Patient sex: M
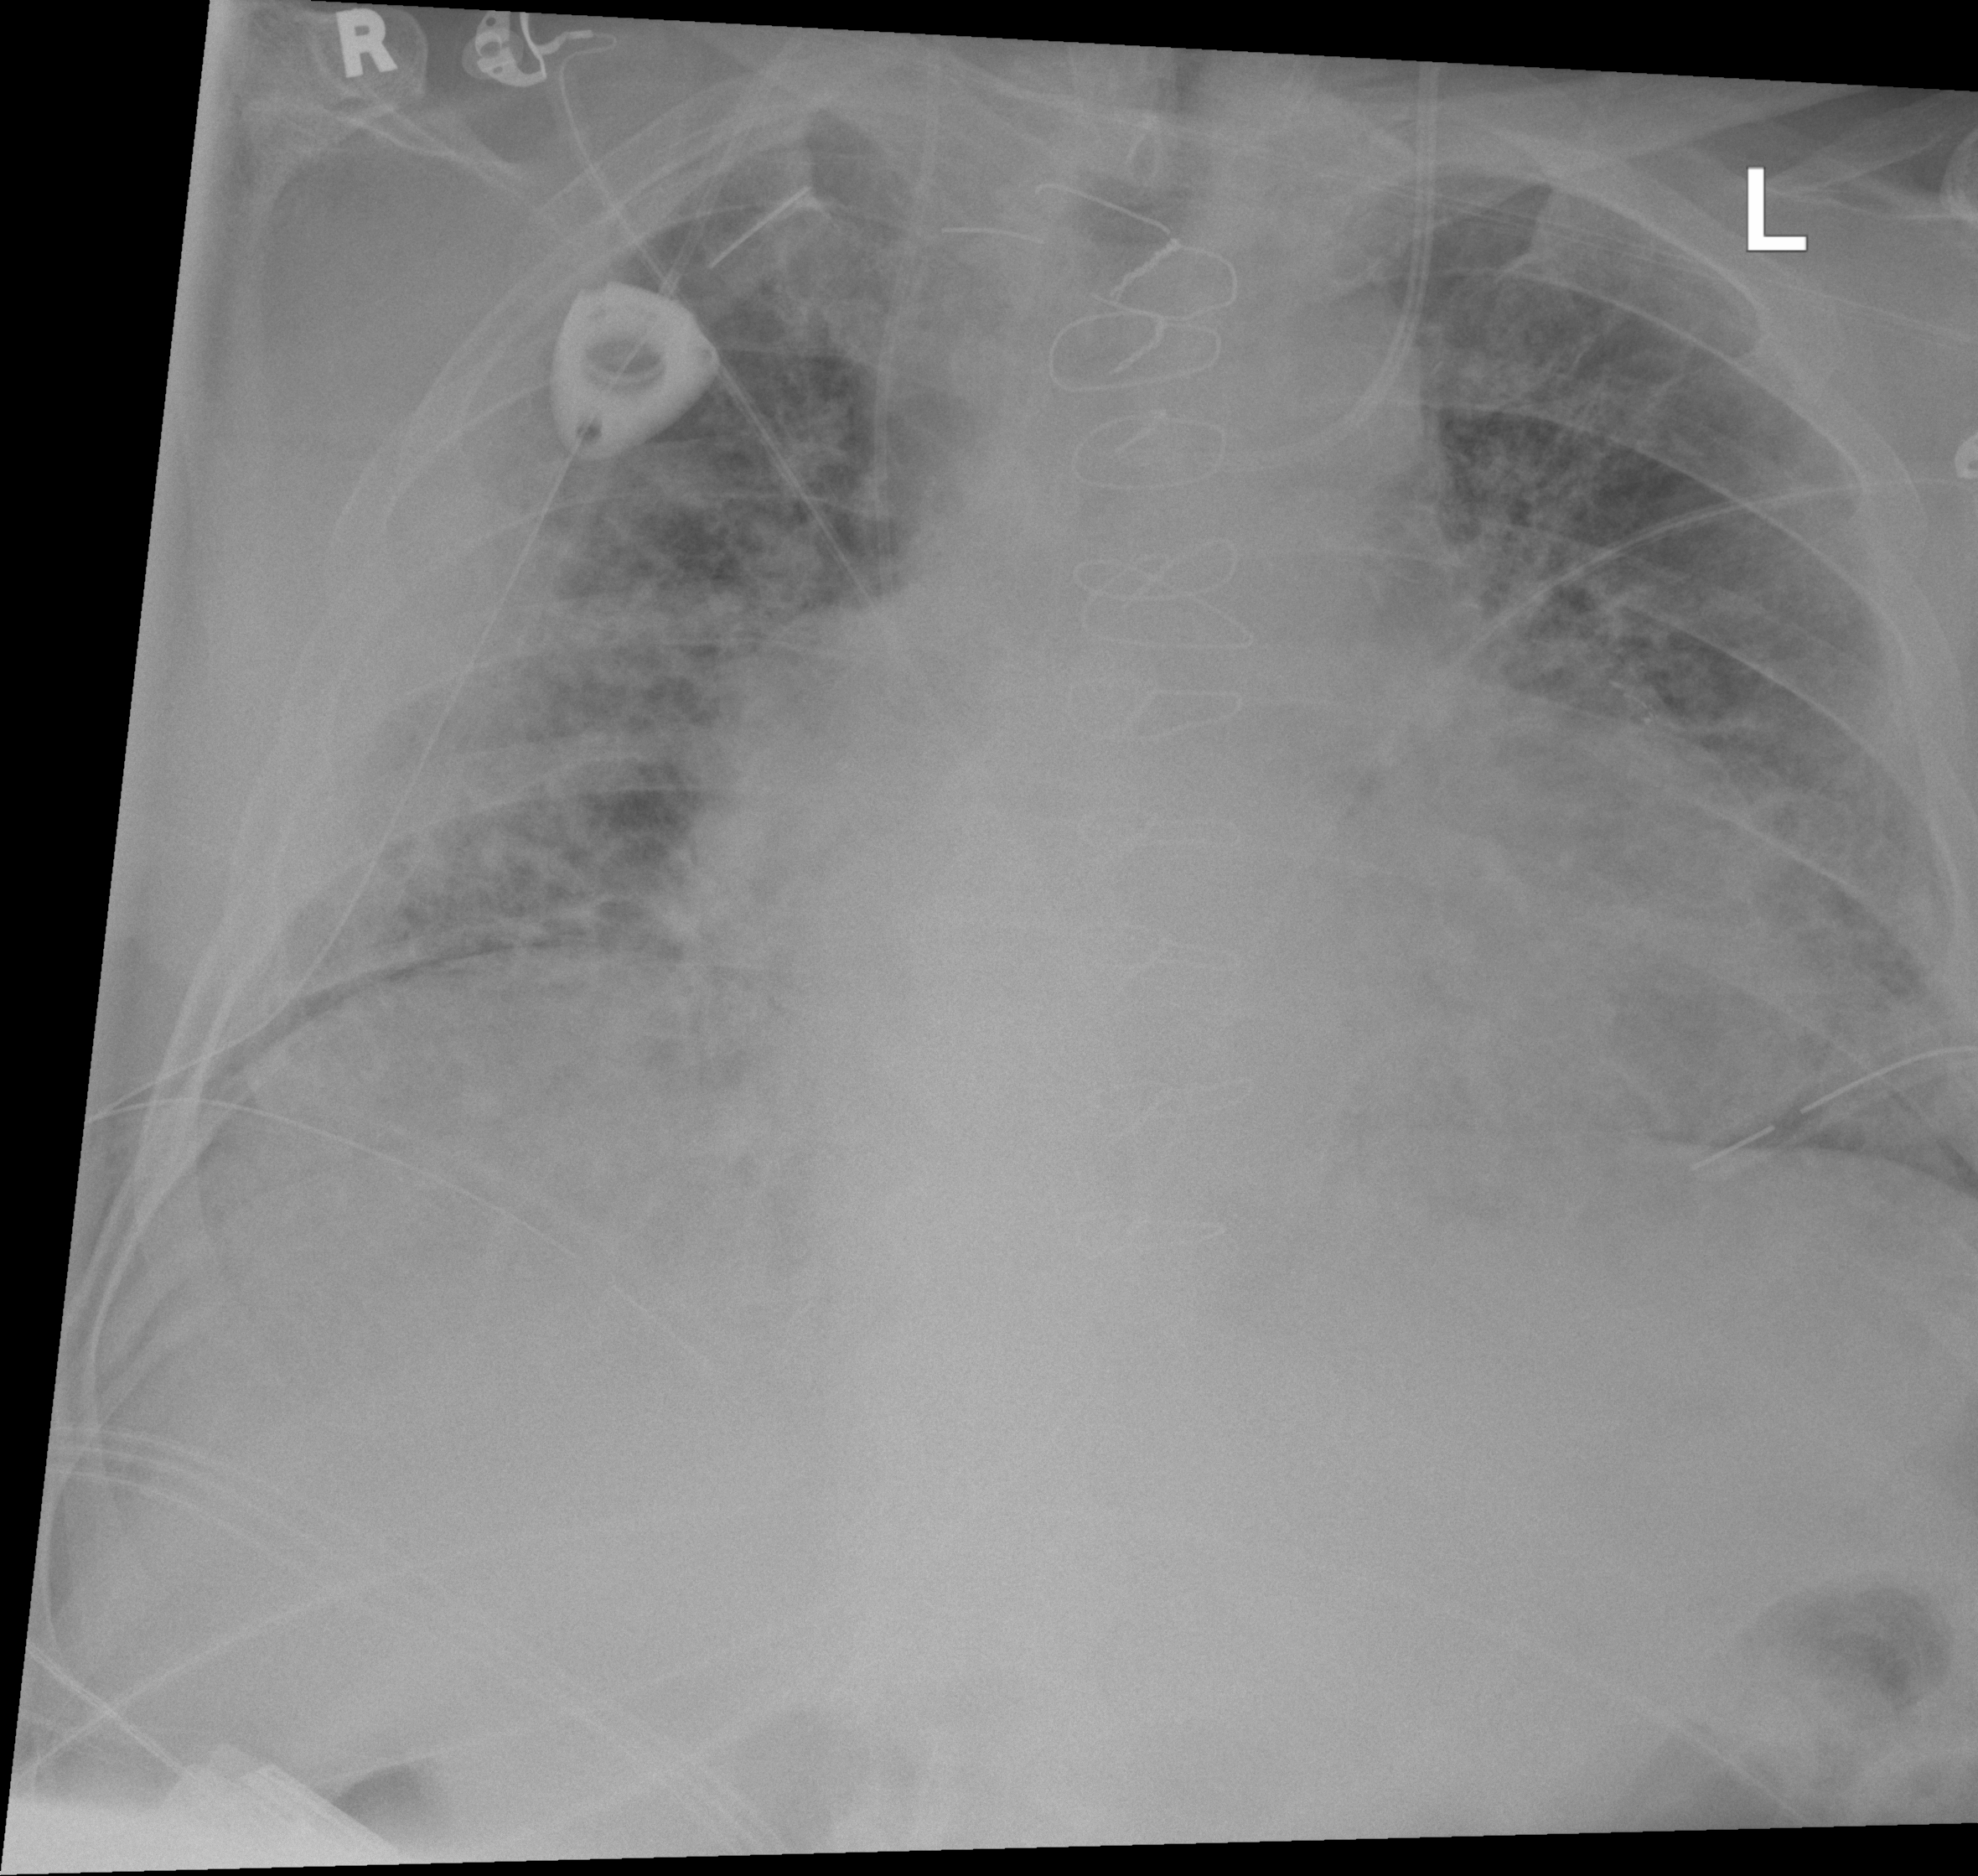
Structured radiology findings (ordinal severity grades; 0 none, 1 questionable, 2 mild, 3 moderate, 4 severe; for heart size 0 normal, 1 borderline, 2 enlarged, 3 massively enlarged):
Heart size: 2
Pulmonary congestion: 3
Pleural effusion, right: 2
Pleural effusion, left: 1
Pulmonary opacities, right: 3
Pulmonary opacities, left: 3
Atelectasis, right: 3
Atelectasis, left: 3